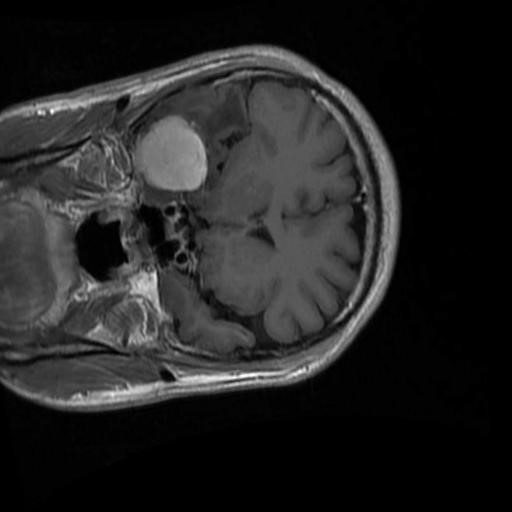
Label: brain_menin